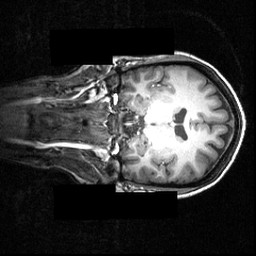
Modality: T1w
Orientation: coronal
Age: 25
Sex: female
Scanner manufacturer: siemens
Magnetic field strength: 3.951 T
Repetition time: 1.5 s
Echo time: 0.00335 s